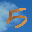
Label: 5